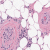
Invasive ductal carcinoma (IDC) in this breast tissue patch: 0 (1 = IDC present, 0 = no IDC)